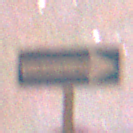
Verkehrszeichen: EinbahnstrasseRechtsweisend
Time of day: Night
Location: Outdoor (Nature)
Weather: Clear
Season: NotSpecified
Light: Natural